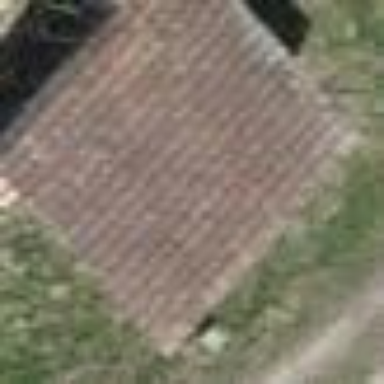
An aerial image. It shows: Shed building.